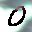
Label: 0